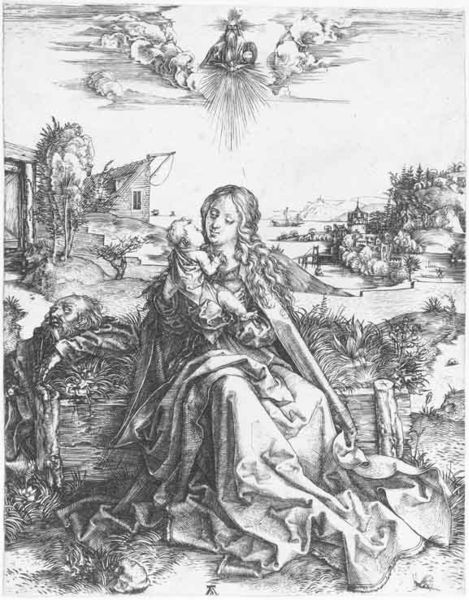
Titel: Die Heilige Familie mit der Heuschrecke
Künstler: Albrecht Dürer
Standort: Karlsruhe
Institution: Staatliche Kunsthalle Karlsruhe
Schlagwörter: baum, berg, felsen, flügel, gott, himmel, kopf, mann, meer, umhang, vogel, wasser, weiß, wolken, bäume, dreieck, fluss, landschaft, see, sitzen, stadt, ufer, blumen, fenster, frau, grau, holz, kleid, köpfe, schwarz, stroh, zeichnung, gebäude, gras, haus, tuch, weg, wiese, wolke, zaun, alt, bart, falten, gesicht, halten, leiche, rembrandt, taube, ferne, häuser, brücke, sonne, land, gewand, haare, lange haare, sitzend, kind, mutter, pflanzen, locken, turm, engel, garten, lächeln, holzschnitt, italien, berge, fels, baby, rast, bank, faltenwurf, ad, flucht, knabe, religion, strahlen, pfahl, brett, druck, druckgraphik, schwarz-weiss, radierung, stich, strahl, kiste, christus, jesus, stall, beet, grad, erscheinung, holzbank, heiliger, himel, dürer, maria, kupferstich, madonna, graustufen, glück, josef, joseph, nürnberg, geist, zeichung, jesuskind, albrecht dürer, heiliger geist, strahlenkranz, gnom, mutter kind, gottvater, galgen, gru, muttergottes, jesusknabe, frau mit kind, mria, mutter mit kind, windeln, beett, albracht, radiering, mann kleider, wind haus wolken, zaun alter mann, alter maann, strahlen kleid sitzend, gott maria uns josef